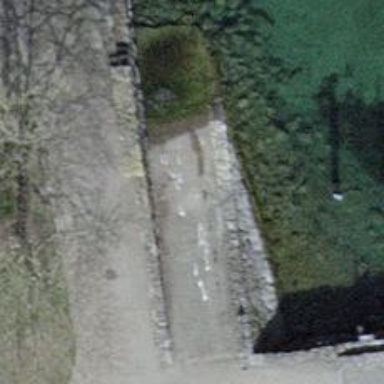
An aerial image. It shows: Slipway on leisure land.